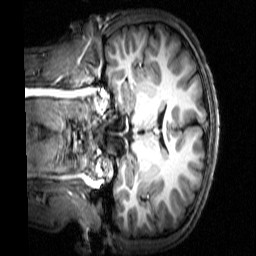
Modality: T1w
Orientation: coronal